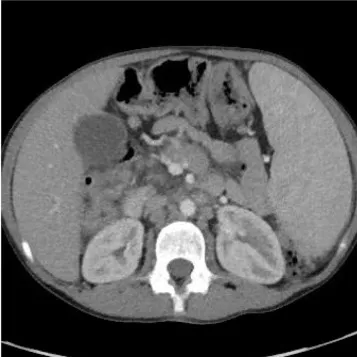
CT head and neck, chest, abdomen, and pelvis. (D) Hepatosplenomegaly, abdominal and pelvic lymphadenopathy as well as marked thickening of the distal through terminal ileum wall and the wall of the cecum extending up to the hepatic flexure.
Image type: radiology (ct)